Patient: sex M, age 44
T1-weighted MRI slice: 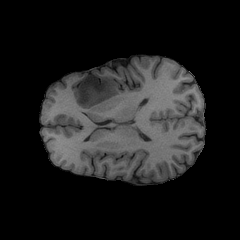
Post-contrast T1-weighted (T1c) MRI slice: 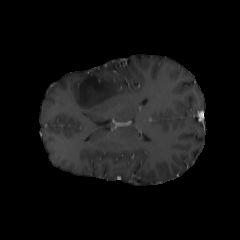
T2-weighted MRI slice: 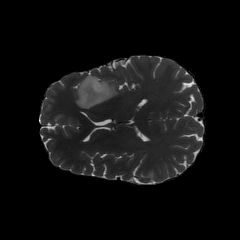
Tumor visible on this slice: yes
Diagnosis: Astrocytoma, IDH-mutant
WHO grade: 2